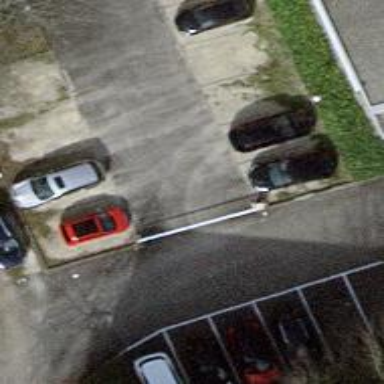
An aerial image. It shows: Lift gate barrier.